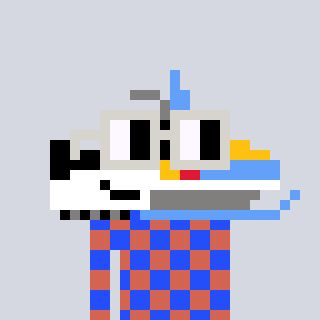
a pixel art character with square light gray glasses, a snowmobile-shaped head and a peachy-colored body on a cool background